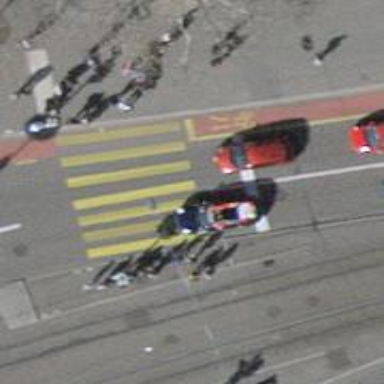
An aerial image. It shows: Kerb barrier.